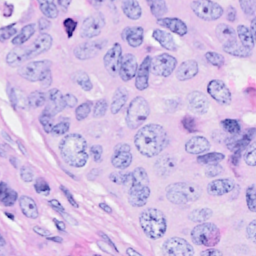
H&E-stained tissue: Breast